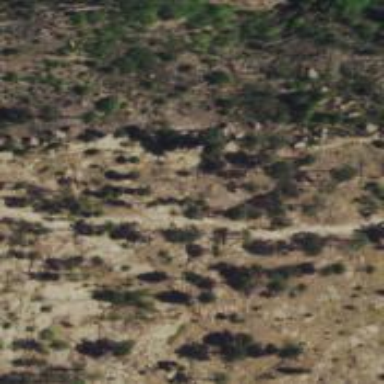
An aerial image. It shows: Cliff in nature.